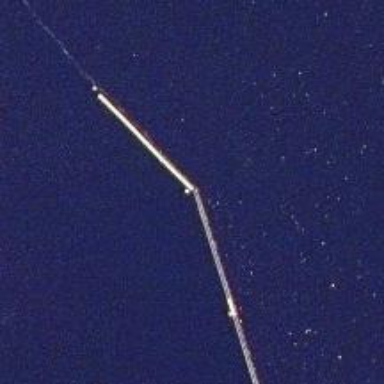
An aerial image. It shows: Floating barrier on the waterway.